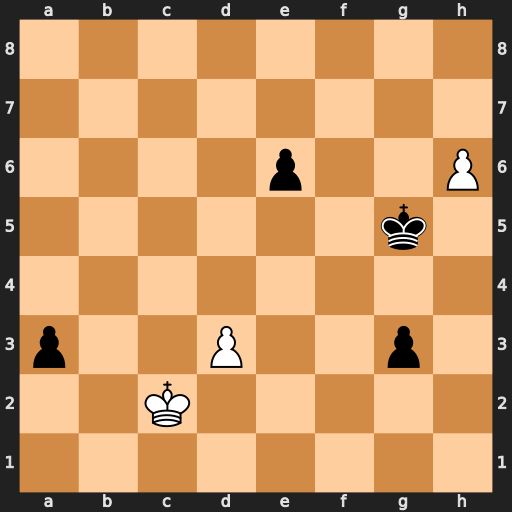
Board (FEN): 8/8/4p2P/6k1/8/p2P2p1/2K5/8
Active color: w
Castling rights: -
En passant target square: -
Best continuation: h7 a2 h8=Q